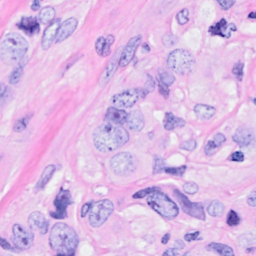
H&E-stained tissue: Breast